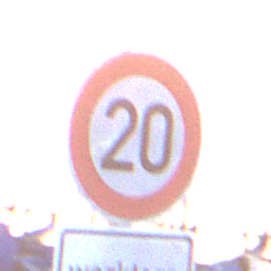
Verkehrszeichen: Geschwindigkeit20
Zusatzzeichen unten: ZeitangabenMitBeschraenkungAufWochentage1
Umgebung: Outdoor, Urban
Tageszeit: SunriseSunset
Wetter: Clear
Licht: Natural
Jahreszeit: NotSpecified
Kontrast: MediumContrast